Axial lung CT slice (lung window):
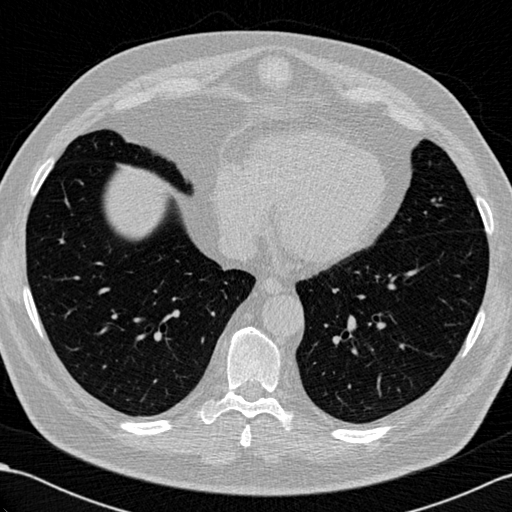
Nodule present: no